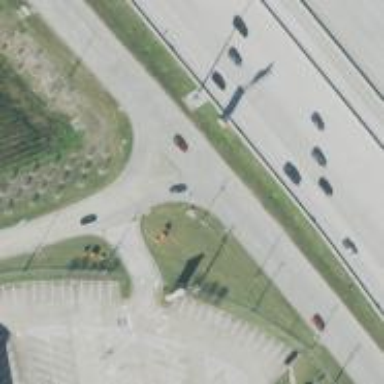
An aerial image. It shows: Secondary link road.